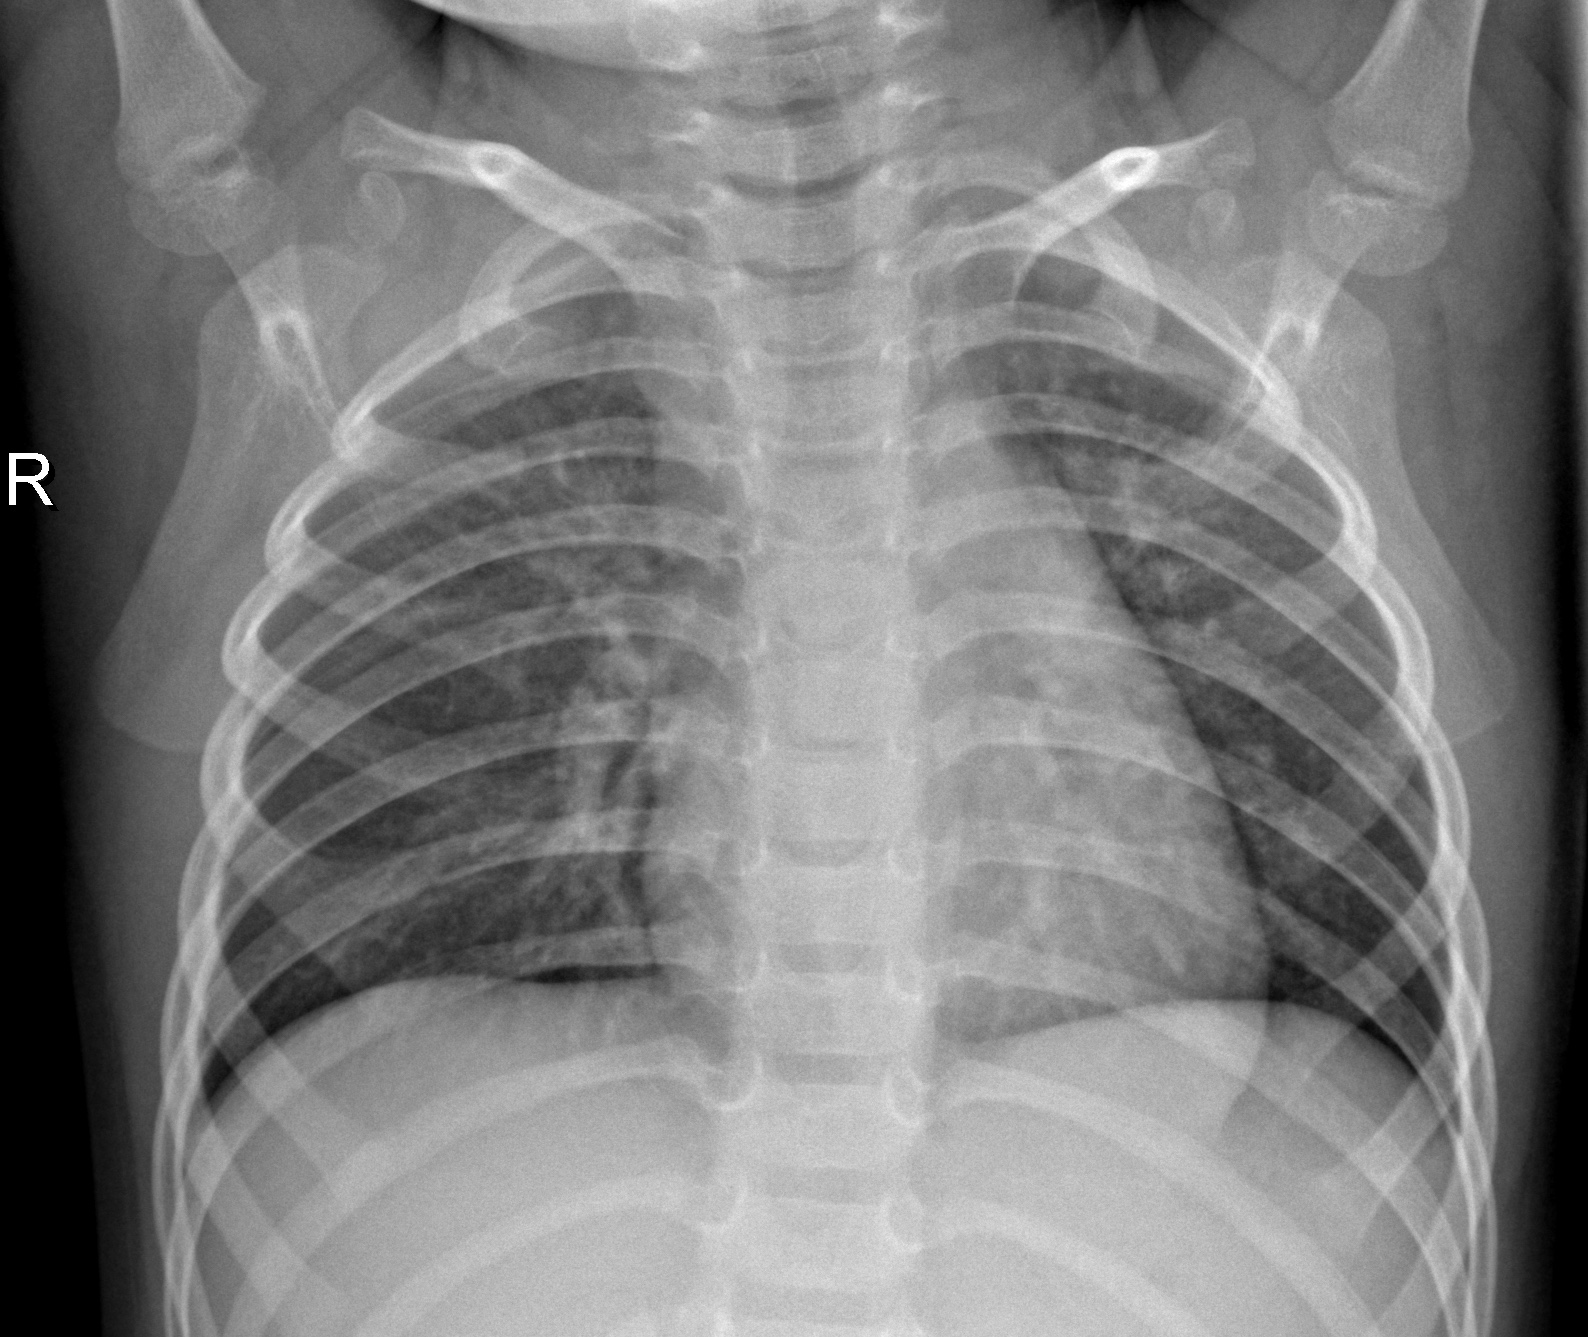
Diagnosis: NORMAL